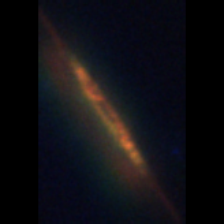
Taxon: Pennate
Group: Diatoms